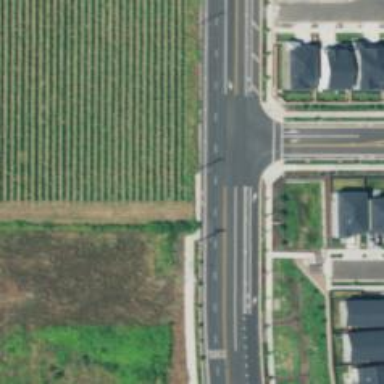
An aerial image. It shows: Unmarked crossing on footway.